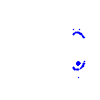
Particle: kaon